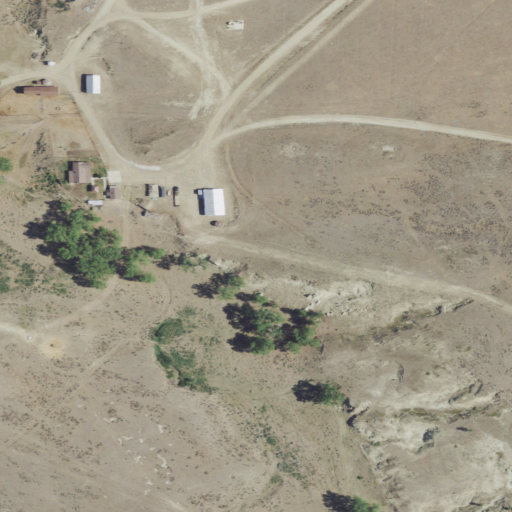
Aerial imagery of valley in Montana named Wagga Coulee containing shrub, grassland, open development, woody wetlands, and low intensity development